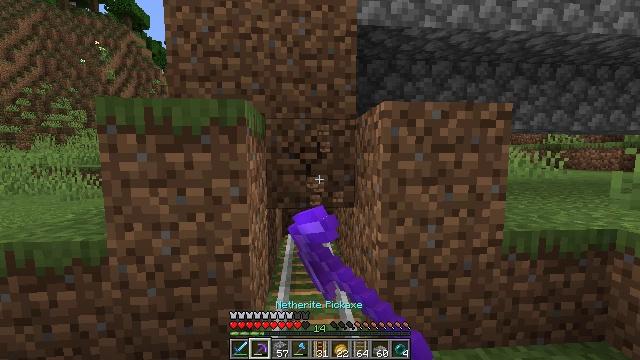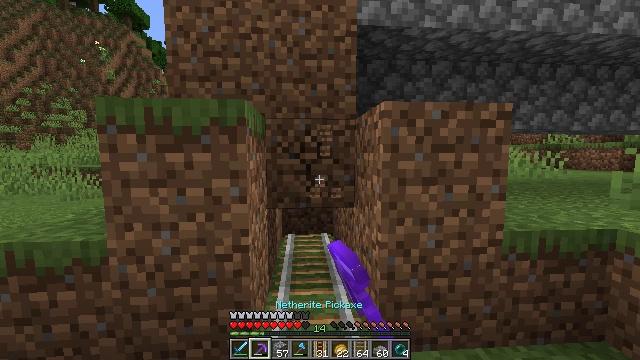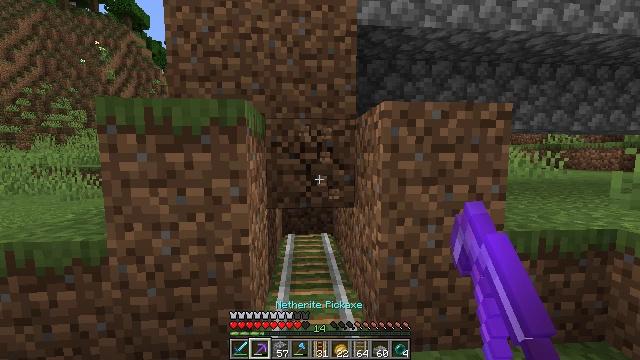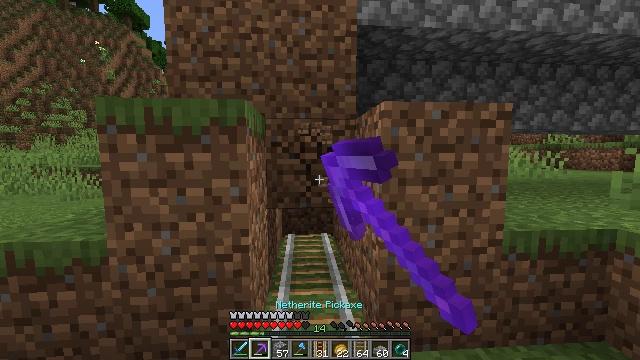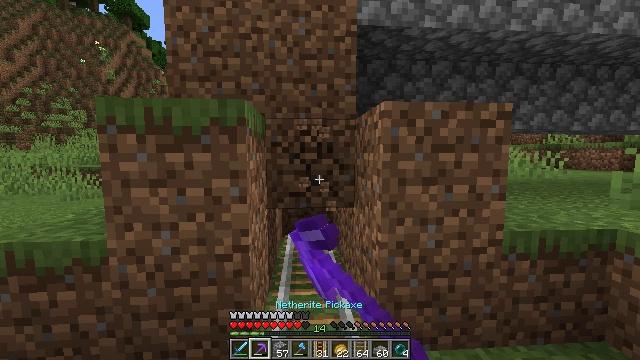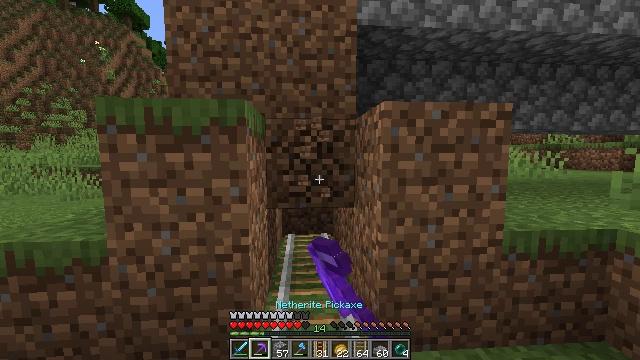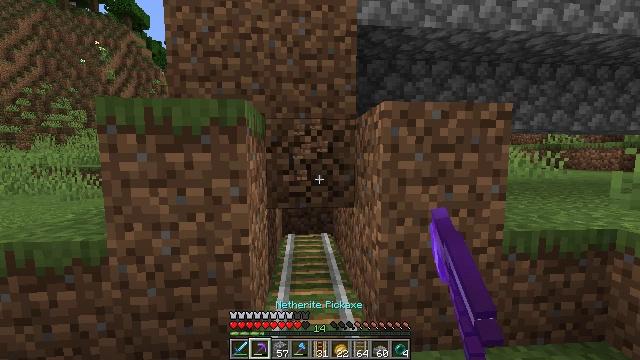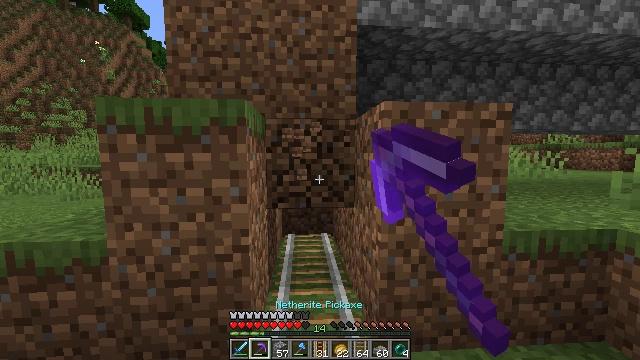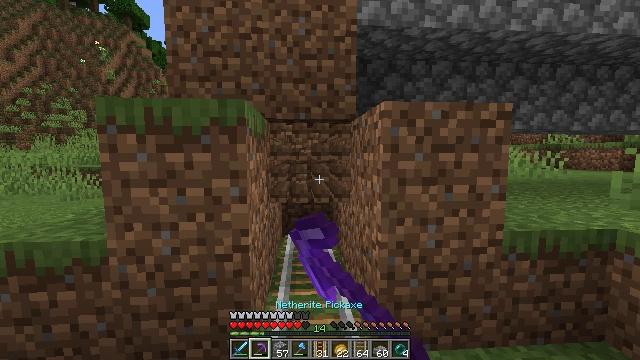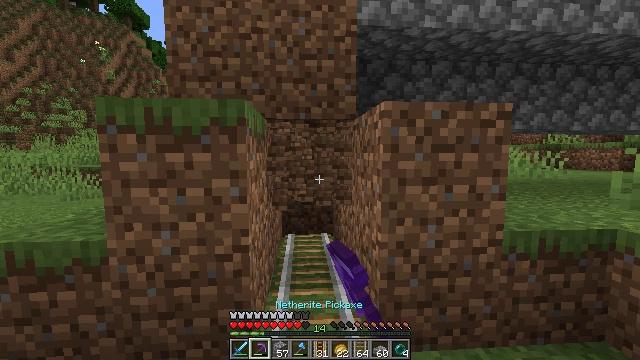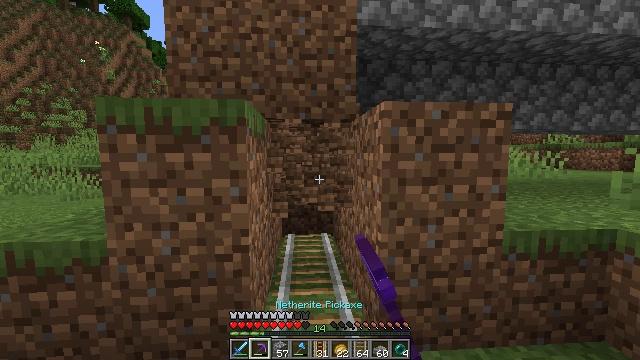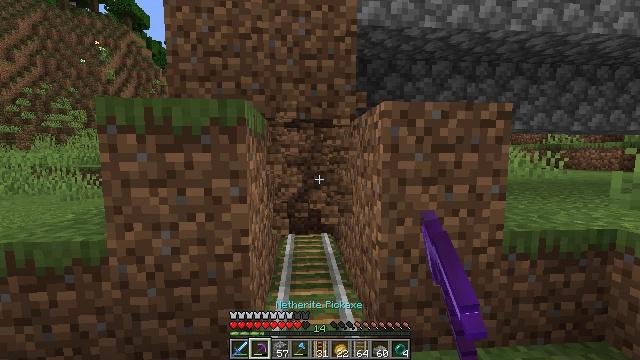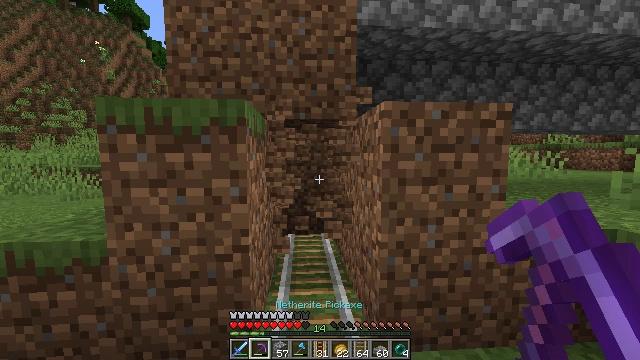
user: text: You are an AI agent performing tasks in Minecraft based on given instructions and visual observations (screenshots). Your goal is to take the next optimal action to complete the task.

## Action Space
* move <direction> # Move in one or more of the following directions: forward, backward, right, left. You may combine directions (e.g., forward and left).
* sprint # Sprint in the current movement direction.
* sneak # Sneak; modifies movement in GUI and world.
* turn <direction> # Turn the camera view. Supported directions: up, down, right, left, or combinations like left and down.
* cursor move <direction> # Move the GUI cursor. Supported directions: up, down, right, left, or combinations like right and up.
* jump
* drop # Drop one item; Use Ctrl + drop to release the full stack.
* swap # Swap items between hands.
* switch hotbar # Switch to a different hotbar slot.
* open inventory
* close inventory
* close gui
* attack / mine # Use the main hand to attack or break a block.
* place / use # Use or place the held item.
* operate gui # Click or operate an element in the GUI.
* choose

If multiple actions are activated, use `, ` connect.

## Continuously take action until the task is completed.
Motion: motion action
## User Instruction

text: Break the dirt block.
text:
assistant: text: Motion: attack / mine
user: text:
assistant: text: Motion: attack / mine
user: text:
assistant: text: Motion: attack / mine
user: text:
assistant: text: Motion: attack / mine
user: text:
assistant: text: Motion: attack / mine
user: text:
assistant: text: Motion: attack / mine
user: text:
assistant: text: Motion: attack / mine
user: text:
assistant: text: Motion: attack / mine
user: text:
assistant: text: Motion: attack / mine
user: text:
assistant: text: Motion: attack / mine
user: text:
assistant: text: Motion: attack / mine
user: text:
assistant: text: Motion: attack / mine
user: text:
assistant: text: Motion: attack / mine